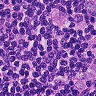
Metastatic tissue present: yes